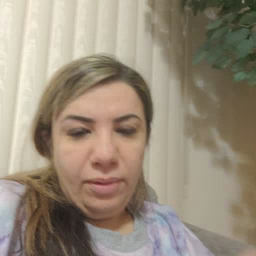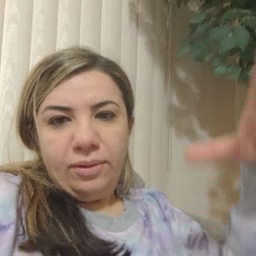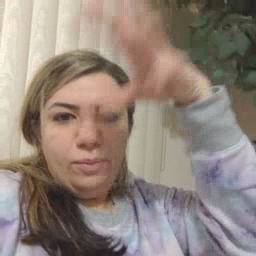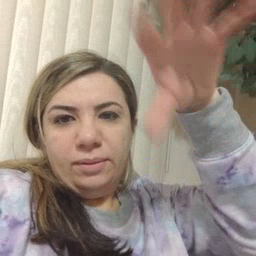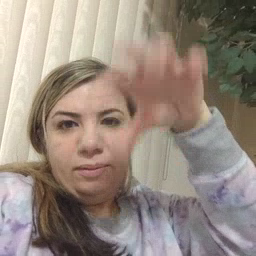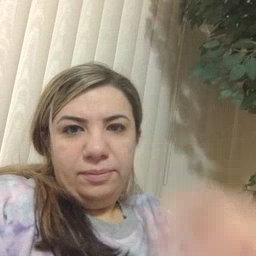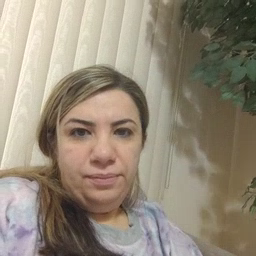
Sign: cloud